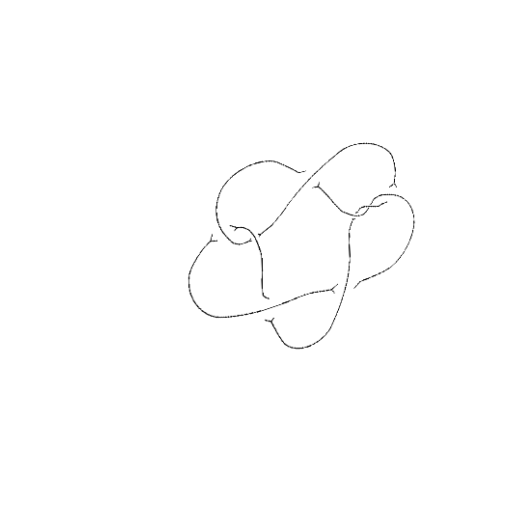
Crossing number: 8